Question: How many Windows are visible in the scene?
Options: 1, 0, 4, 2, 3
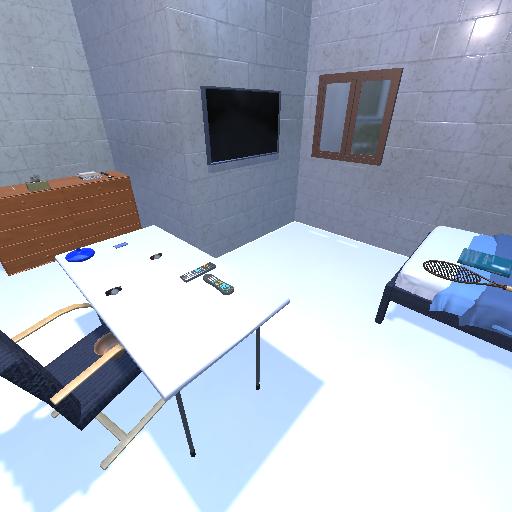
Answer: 1